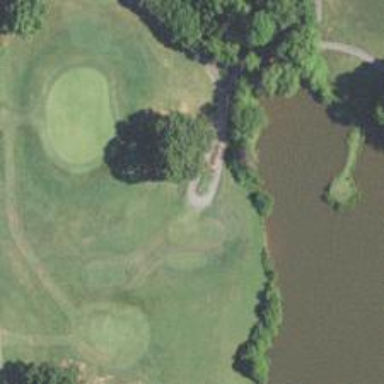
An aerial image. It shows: Well-maintained asphalt path for golfing.